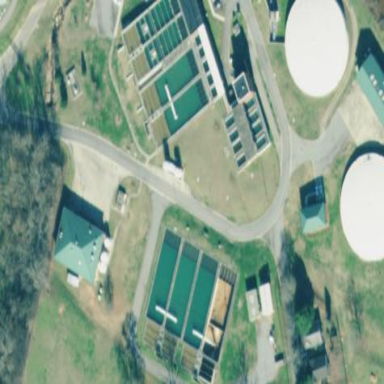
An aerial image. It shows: Wastewater plant.